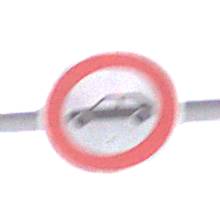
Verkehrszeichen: VerbotPersonenkraftwagen
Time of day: MorningAfternoon
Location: Outdoor (Nature)
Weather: PartlyCloudy
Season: Winter
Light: Natural